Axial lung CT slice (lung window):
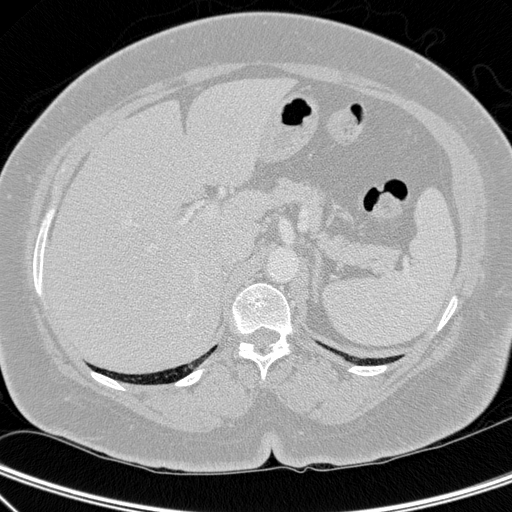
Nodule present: no